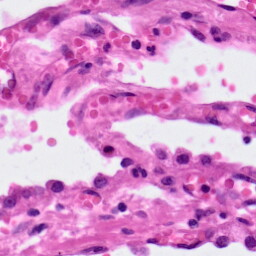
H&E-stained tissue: Lung